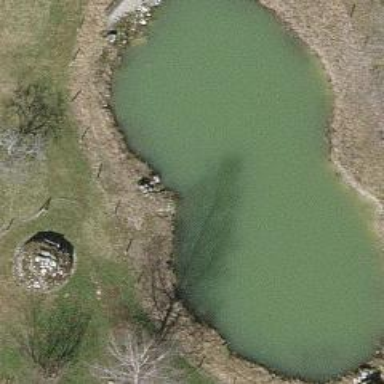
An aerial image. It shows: Pond with natural water.